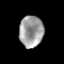
Tissue: prostate
Cell type: T cells
Senescence score: 0.3607
Nuclear area (px): 738
Mean DAPI intensity: 158.531